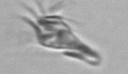
Label: Paratontonia_gracillima